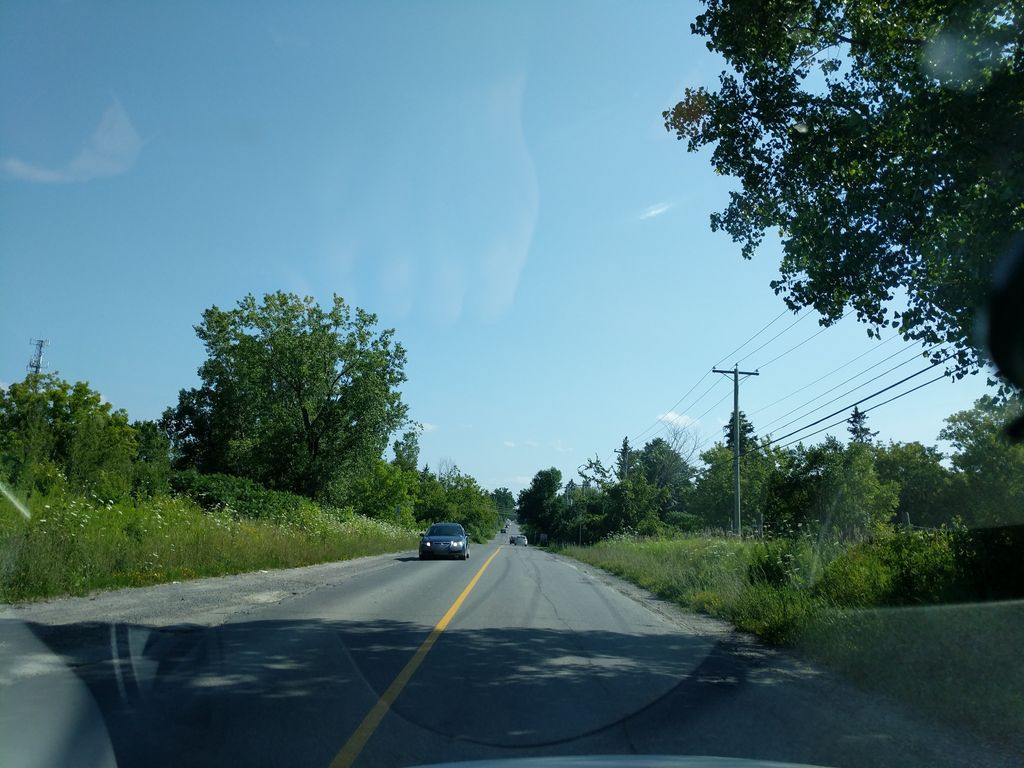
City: ottawa-gatineau